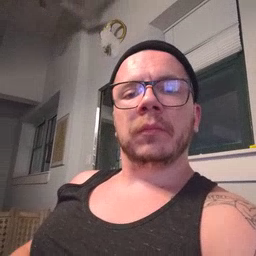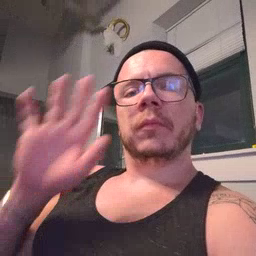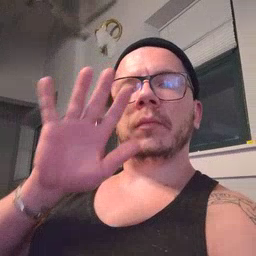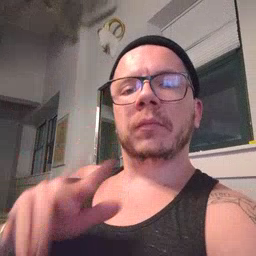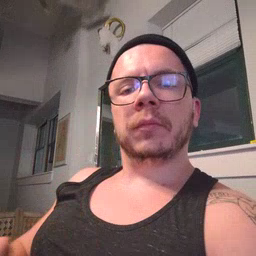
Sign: snow